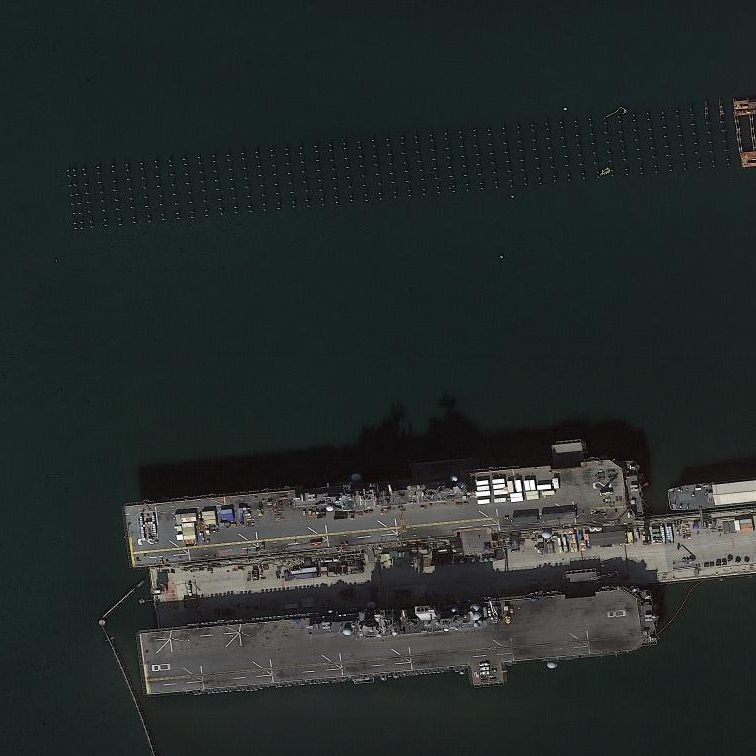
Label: Wasp-class_assault_ship